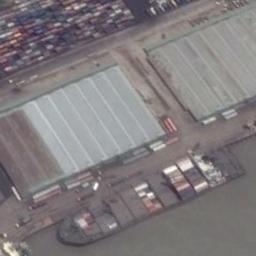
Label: ship